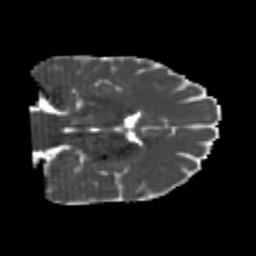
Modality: MD
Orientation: coronal
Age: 25
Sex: male
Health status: healthy
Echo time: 0.074 s